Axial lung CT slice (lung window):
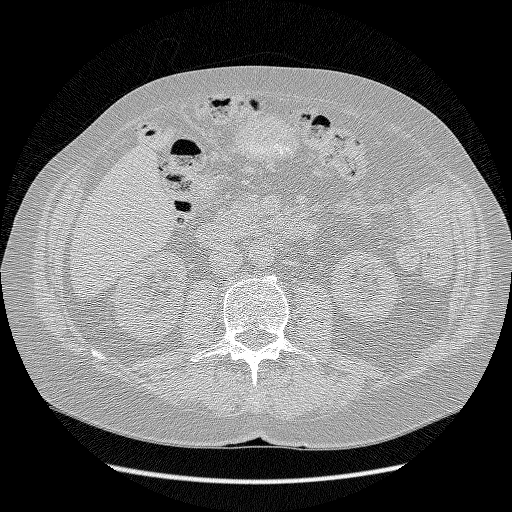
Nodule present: no